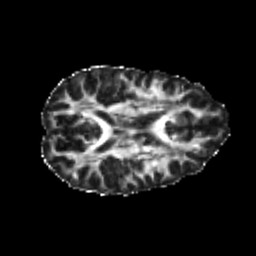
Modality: FA
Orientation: axial
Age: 22
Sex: female
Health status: healthy
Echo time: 0.074 s